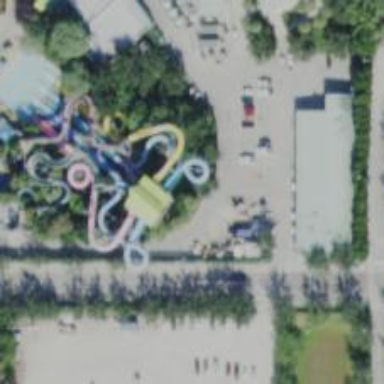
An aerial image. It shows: Water slide attraction.